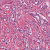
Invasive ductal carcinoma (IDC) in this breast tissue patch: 1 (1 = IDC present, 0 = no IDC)